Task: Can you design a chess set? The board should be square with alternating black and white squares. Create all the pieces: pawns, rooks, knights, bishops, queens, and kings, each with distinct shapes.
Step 1997:
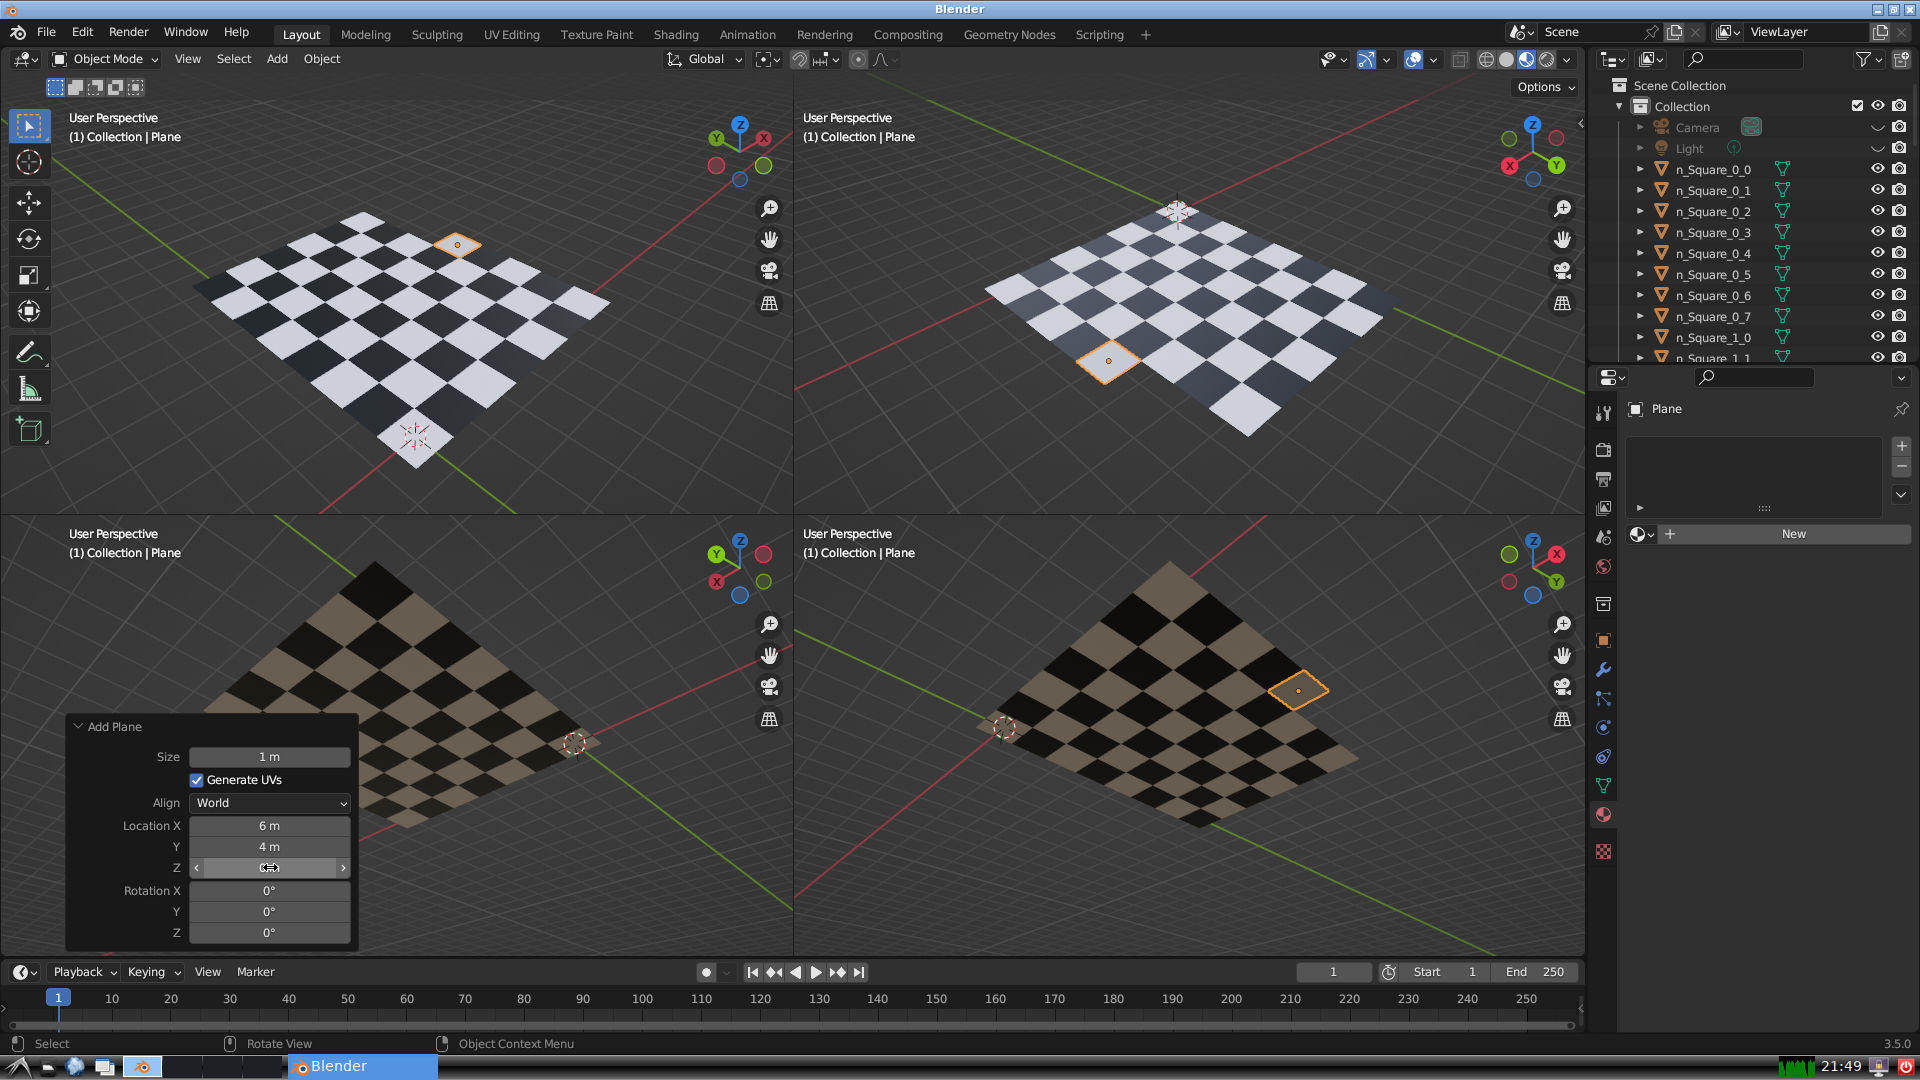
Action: click: no